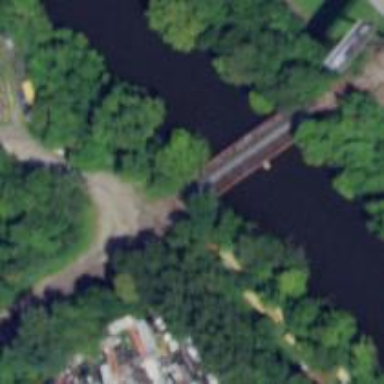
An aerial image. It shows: Abandoned railroad bridge.